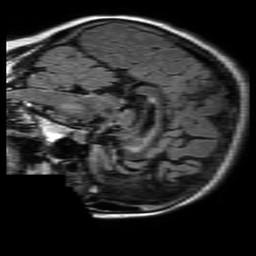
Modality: FLAIR
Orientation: sagittal
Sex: female
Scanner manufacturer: philips
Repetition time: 11 s
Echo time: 0.125 s